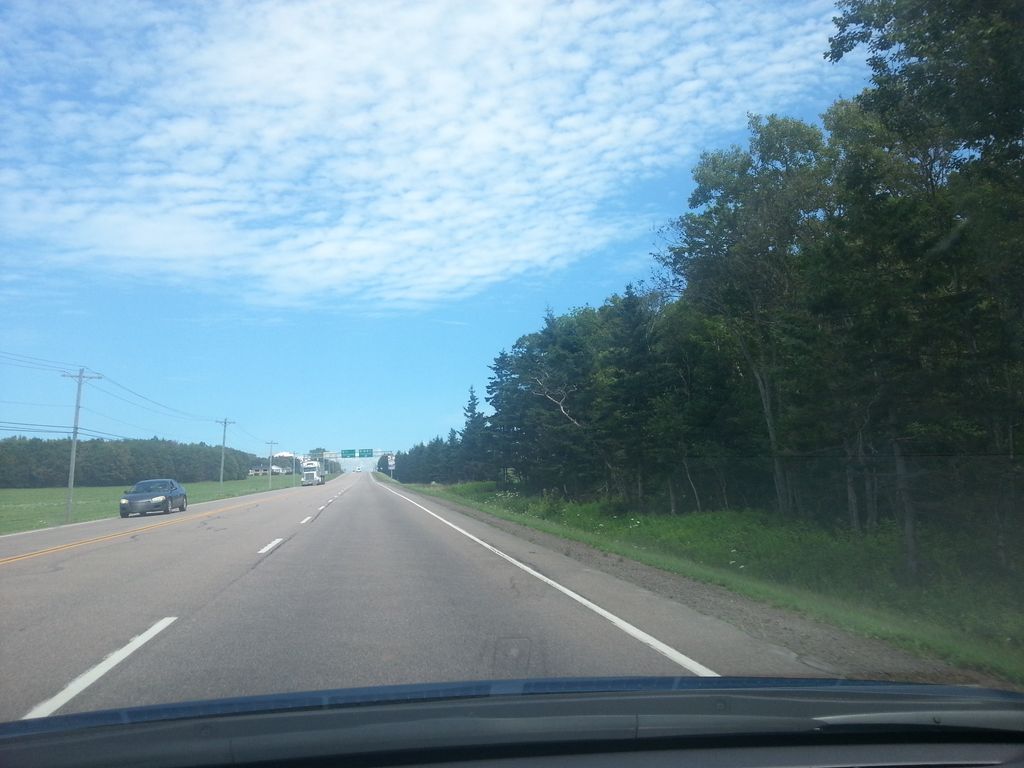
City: charlottetown